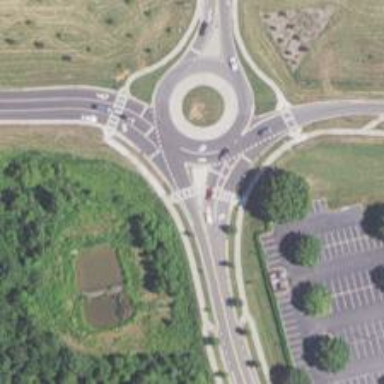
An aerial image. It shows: Secondary road leading to roundabout.